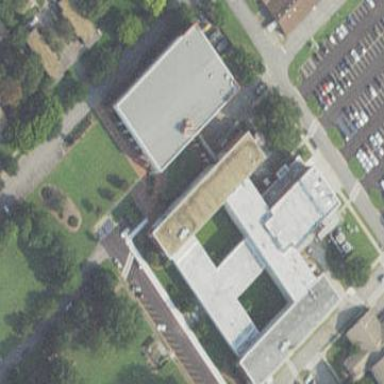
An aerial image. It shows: College building.